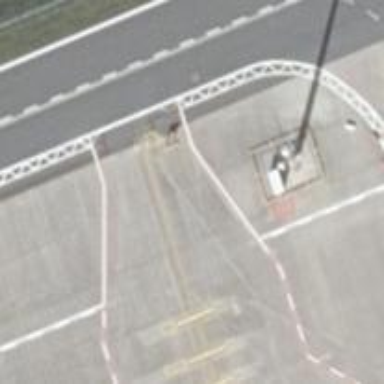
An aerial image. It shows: Parking position at the airport on concrete surface.